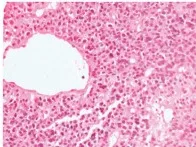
(A-C) Sheets of round cells with moderate cytoplasm and hyperchromatic nuclei with interspersed vascular spaces.
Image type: pathology (h&e)